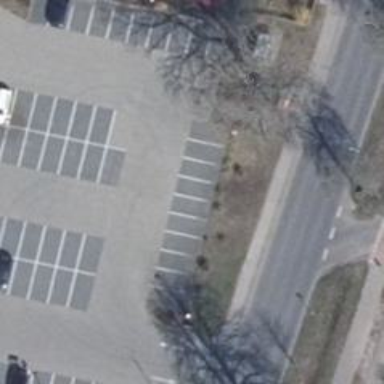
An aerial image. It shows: Road serving as parking aisle.